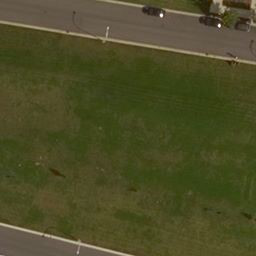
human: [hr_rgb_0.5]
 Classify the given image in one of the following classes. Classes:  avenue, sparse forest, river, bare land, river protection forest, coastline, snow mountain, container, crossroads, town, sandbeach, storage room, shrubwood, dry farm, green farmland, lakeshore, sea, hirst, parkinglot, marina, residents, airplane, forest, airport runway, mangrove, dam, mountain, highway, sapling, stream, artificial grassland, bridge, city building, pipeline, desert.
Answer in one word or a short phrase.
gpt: artificial grassland